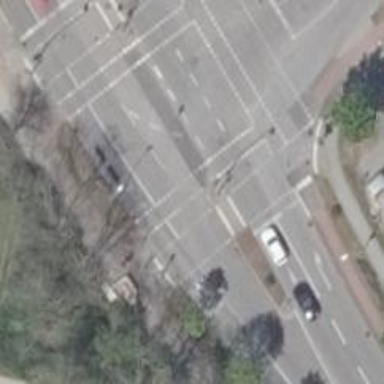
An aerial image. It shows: Road crossing with traffic signals.